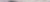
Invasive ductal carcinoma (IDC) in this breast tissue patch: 0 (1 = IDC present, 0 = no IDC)